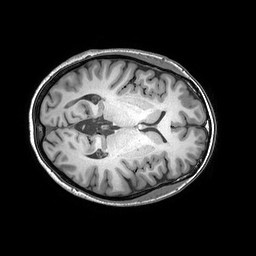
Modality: T1w
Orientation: axial
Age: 34
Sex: female
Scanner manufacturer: philips
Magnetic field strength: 3 T